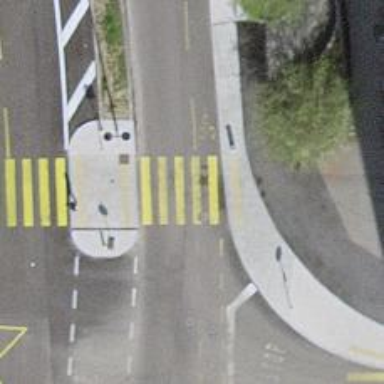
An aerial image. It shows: Uncontrolled zebra crossing with island. The crossing is marked with zebra stripes.